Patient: sex F, age 47
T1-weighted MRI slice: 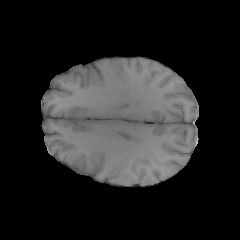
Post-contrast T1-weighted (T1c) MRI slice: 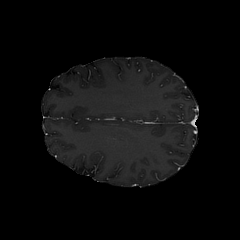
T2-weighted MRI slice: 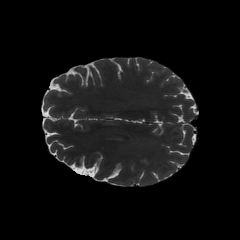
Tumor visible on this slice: no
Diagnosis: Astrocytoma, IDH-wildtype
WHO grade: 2